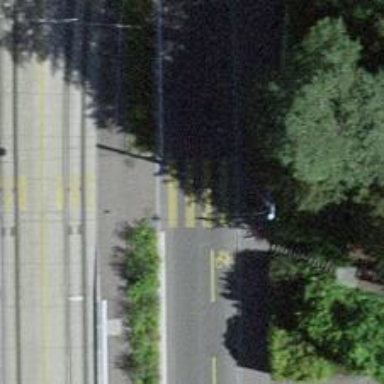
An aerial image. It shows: Uncontrolled zebra crossing on the road.